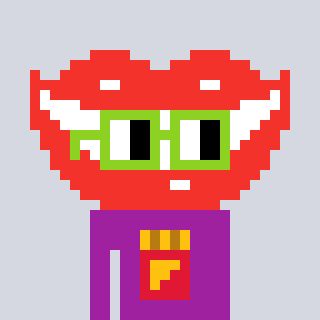
a pixel art character with square light green glasses, a smile-shaped head and a magenta-colored body on a cool background